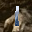
Label: 1